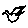
Label: bird